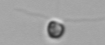
Label: flagellate